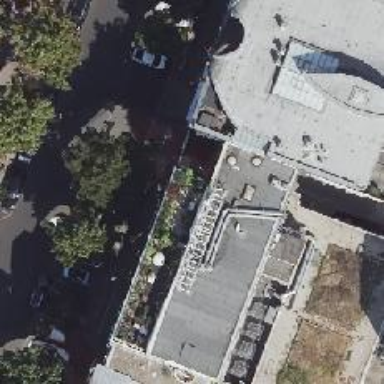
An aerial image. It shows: Restaurant.